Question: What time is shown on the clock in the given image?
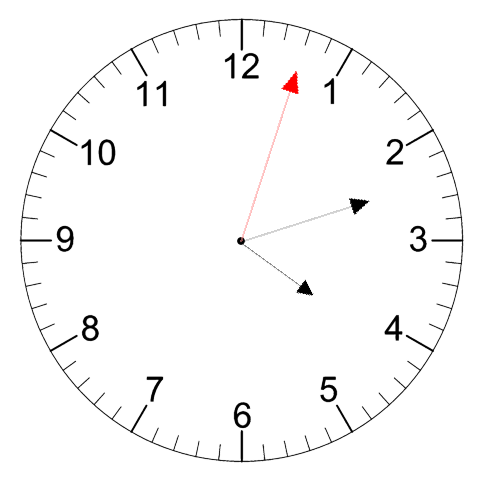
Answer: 04:12:03